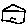
Label: house